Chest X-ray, PA view. Patient: 60 years old, sex F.
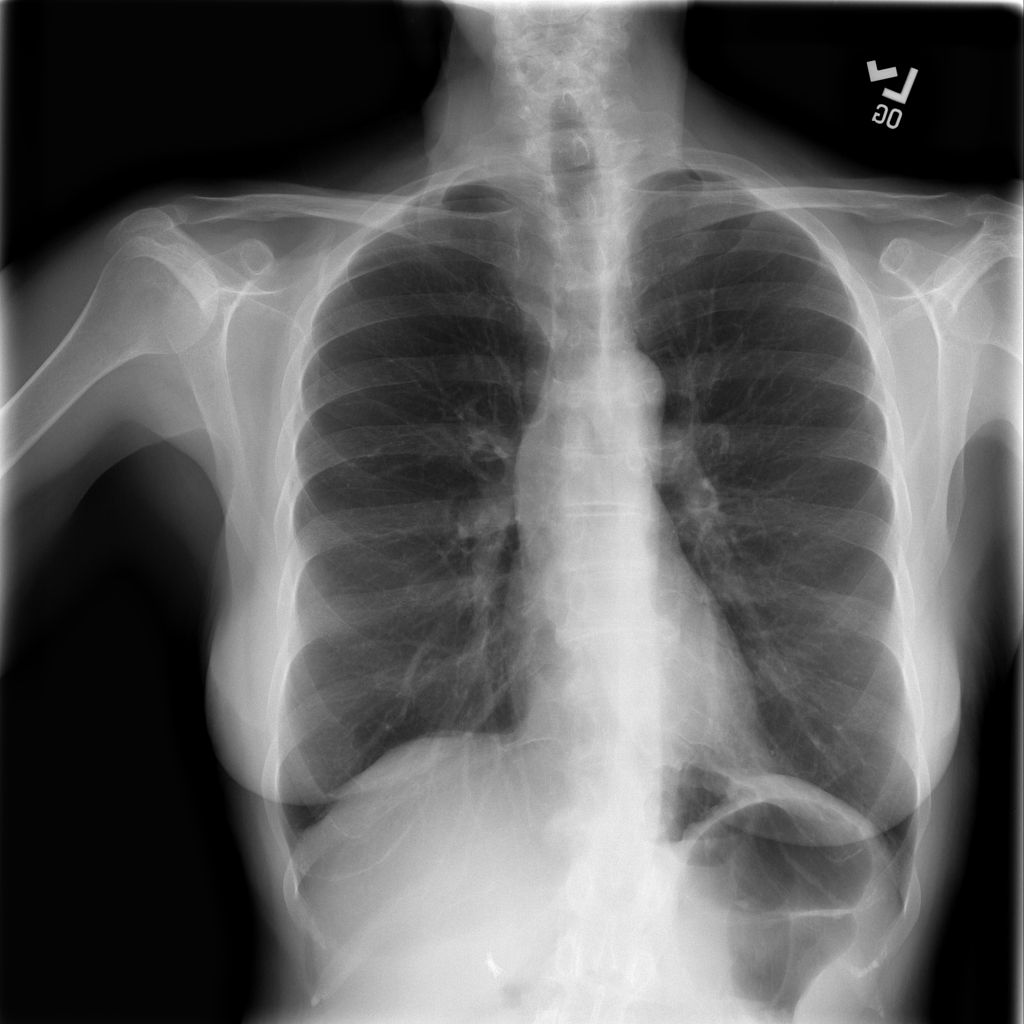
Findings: No Finding